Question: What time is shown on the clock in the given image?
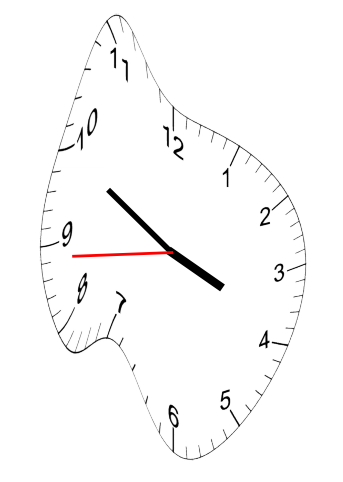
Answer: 03:49:44